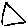
Label: triangle